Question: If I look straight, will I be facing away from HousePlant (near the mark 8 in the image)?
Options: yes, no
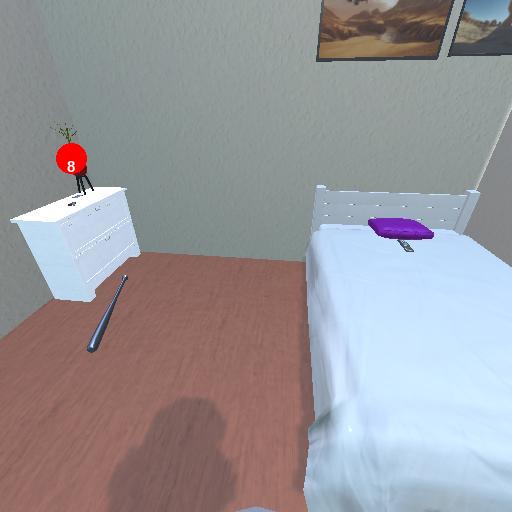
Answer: yes